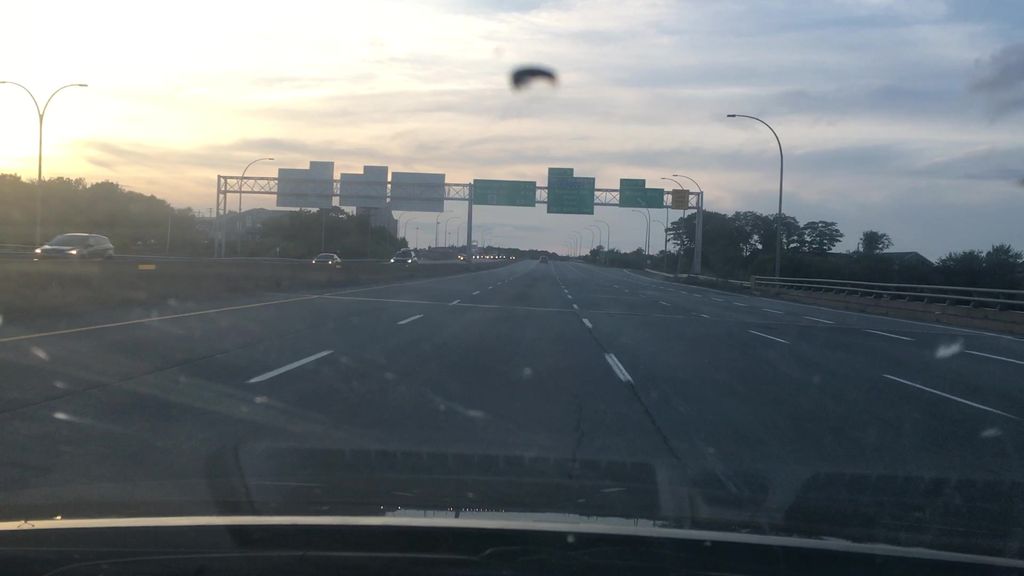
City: halifax